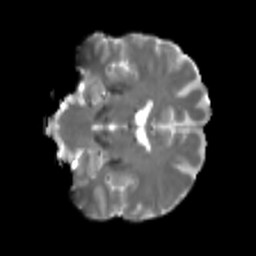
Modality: T2w
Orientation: coronal
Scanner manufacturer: siemens
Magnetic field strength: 3 T
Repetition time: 4 s
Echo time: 0.0594 s